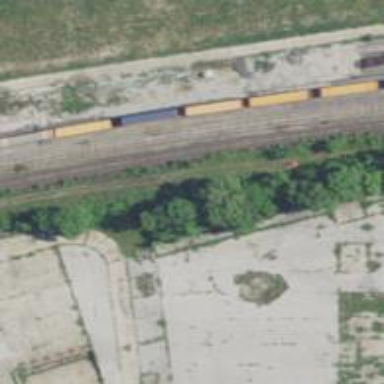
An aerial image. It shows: Railway siding for service.